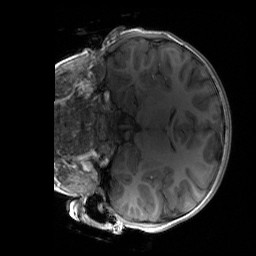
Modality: T1w
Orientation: coronal
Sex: male
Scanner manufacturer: siemens
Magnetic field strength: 3 T
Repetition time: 1.9 s
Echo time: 0.00243 s